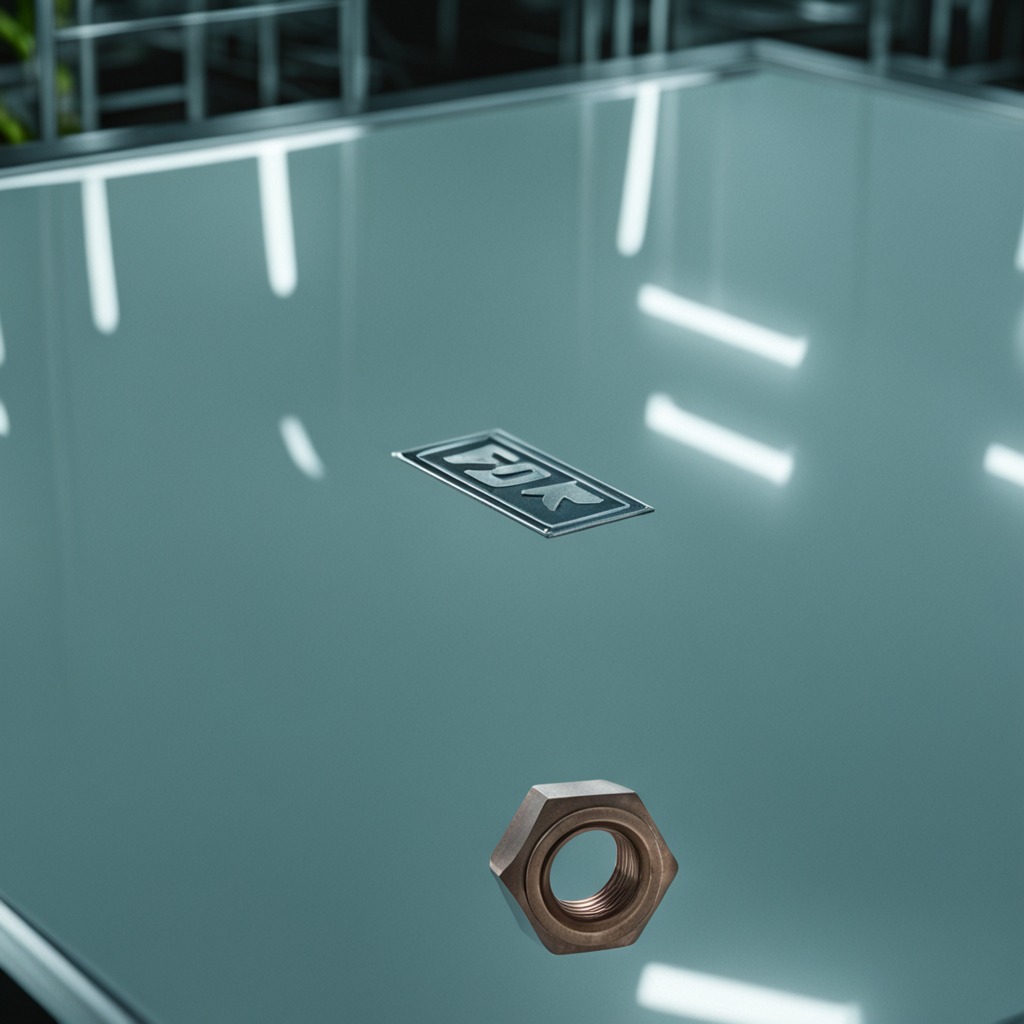
A metal nut is lying on the table.